Question: I have seen a similar question on Android but my question targets iOS. My app is and I have set up a landscape view which I would like to add to my current view, but there is no autorotation, the user manually rotates the device.
I have tried doing this but when I add it as a subview the view it comes out like this:

So as you can see it adds it as if the view is in landscape mode, how can I modify this? Thanks!
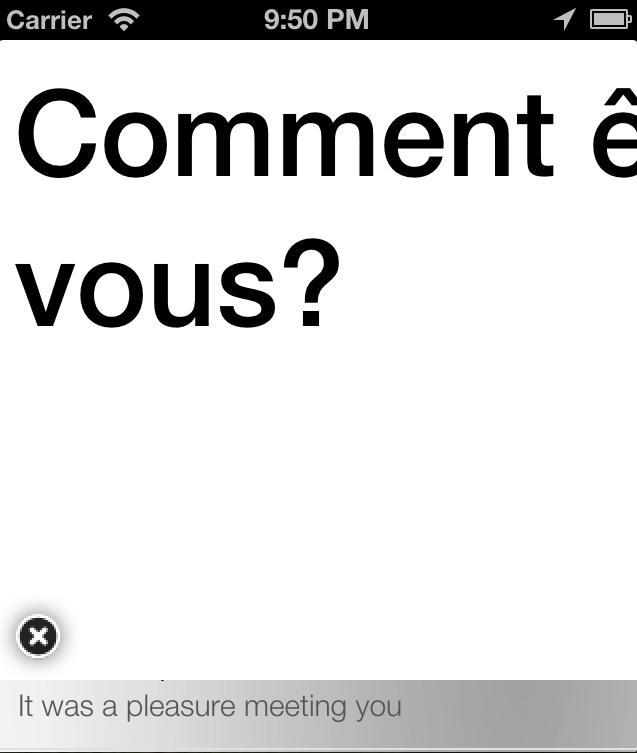
Answer: Make the view 480 wide and 320 tall in Interface Builder. Then use:
'''
-(void)viewDidLoad {
myLandscapeView.transform =CGAffineTransformMake(0,1,-1,0,-80,80);
[self.view addSubview:myLandscapeView];
}
'''